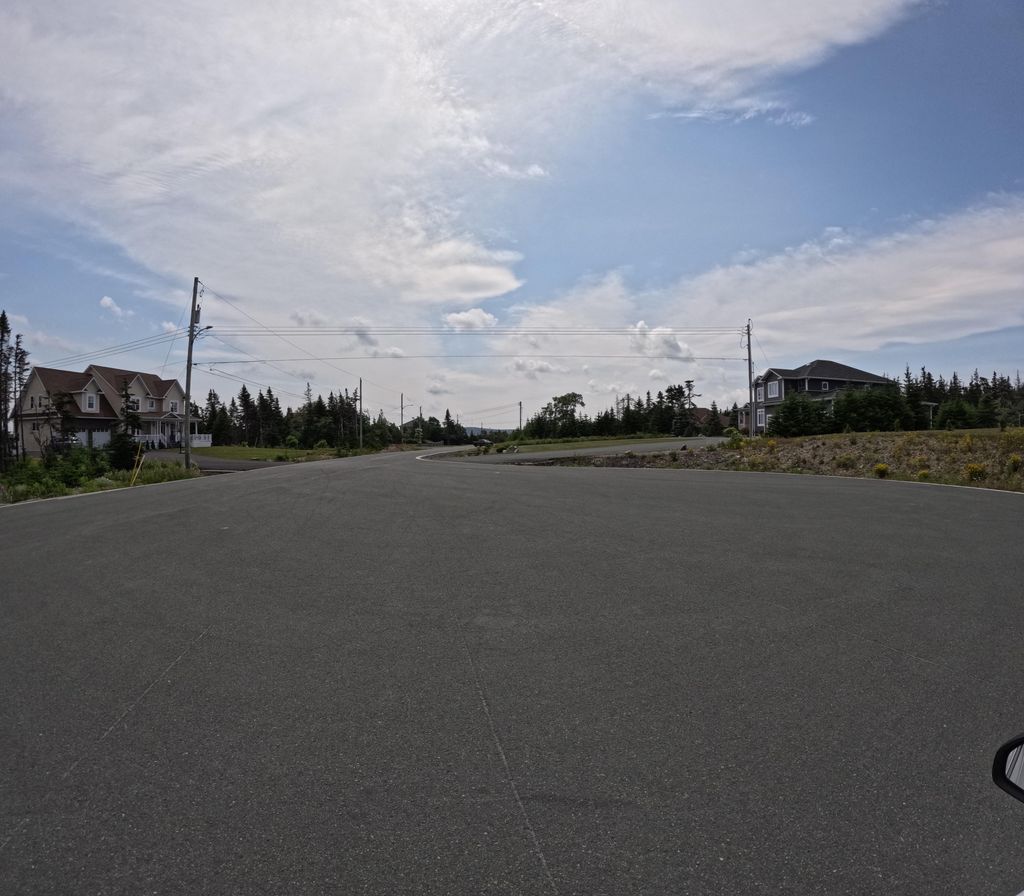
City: st_johns